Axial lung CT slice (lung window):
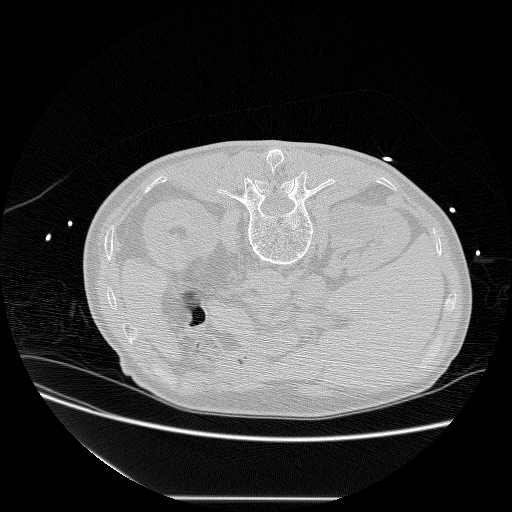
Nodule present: no